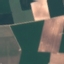
Land use / land cover: AnnualCrop